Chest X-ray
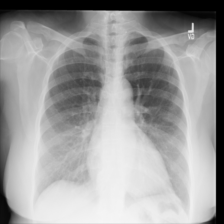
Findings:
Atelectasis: negative
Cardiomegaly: negative
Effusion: negative
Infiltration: negative
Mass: negative
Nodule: negative
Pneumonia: negative
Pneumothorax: negative
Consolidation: negative
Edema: negative
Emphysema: negative
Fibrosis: negative
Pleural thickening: negative
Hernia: negative